Question: I have a bunch of images in a gallery on a new website im building and Im wanting to have content displayed when a user hovers over an image.
For example if a user hovered over a picture of a car in my gallery then a low opacity content div would fade over the entire image to show text and maybe a link.
I presume this effect could be done with a bit of JS or even CSS Transitions to give the fade.
I just need to know how to make a content box appear over the image on hover, possibly at 80% opacity.
Heres an example of what I have in mind:

Thanks for the help, if anyone could point me in the right direction it would be appreciated.
I can post more information if needed.
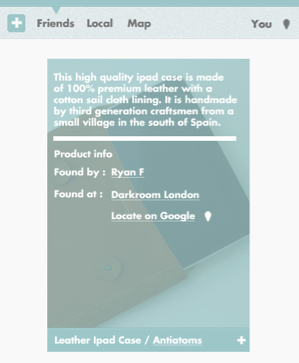
Answer: This is somewhat simple way of implementing a hover show and hide with jquery.
Working example: <URL>
jQuery ( <URL>:
'''
$(document).ready(function() {
$("#Invisible").hide()
$("#hoverElement").hover(
function () {
$('#Invisible').stop().fadeTo("slow", 0.33);
},
function () {
$('#Invisible').stop().fadeOut("slow");
}
);
});
'''
html:
'''
<p id="hoverElement">This little piggy will show the invisible div.</p>
<div id="Invisible">This is the content of invisible div.</div>
'''
css:
'''
#Invisible { background: #222; color: #fff; }
'''
Edit: I changed url for the working example cause i forgot to fade out on mouse out.
---
---
Edit2: Changed url again and changed the code cause i had some extra code there.. plus i thought that i might as well add those two '.stop()' in there so that it stops the animation If the mouse over or mouse out occurs while animation is going on.
( Without the stops one could hover in and out several times and then when he would stop, the animation would still keep going till it has done each animation as many times as he triggered it. You can test that in here <URL>